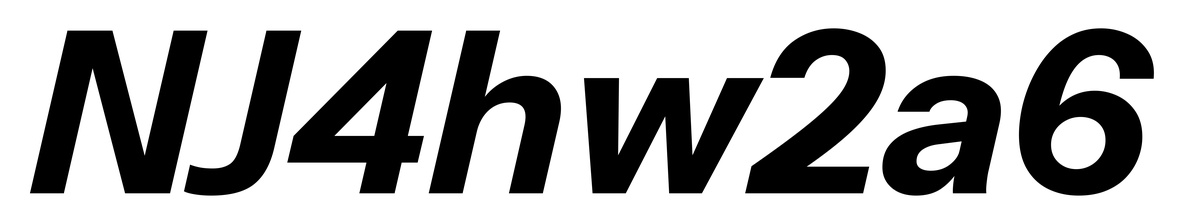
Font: InstrumentSans-Italic_Bold_Italic